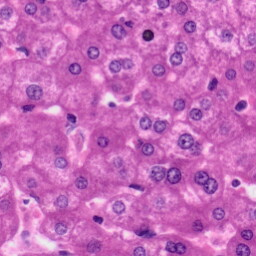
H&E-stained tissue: Liver